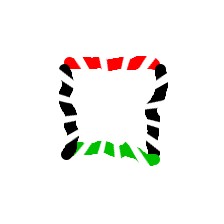
Shape: square